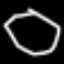
Label: octagon